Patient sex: M
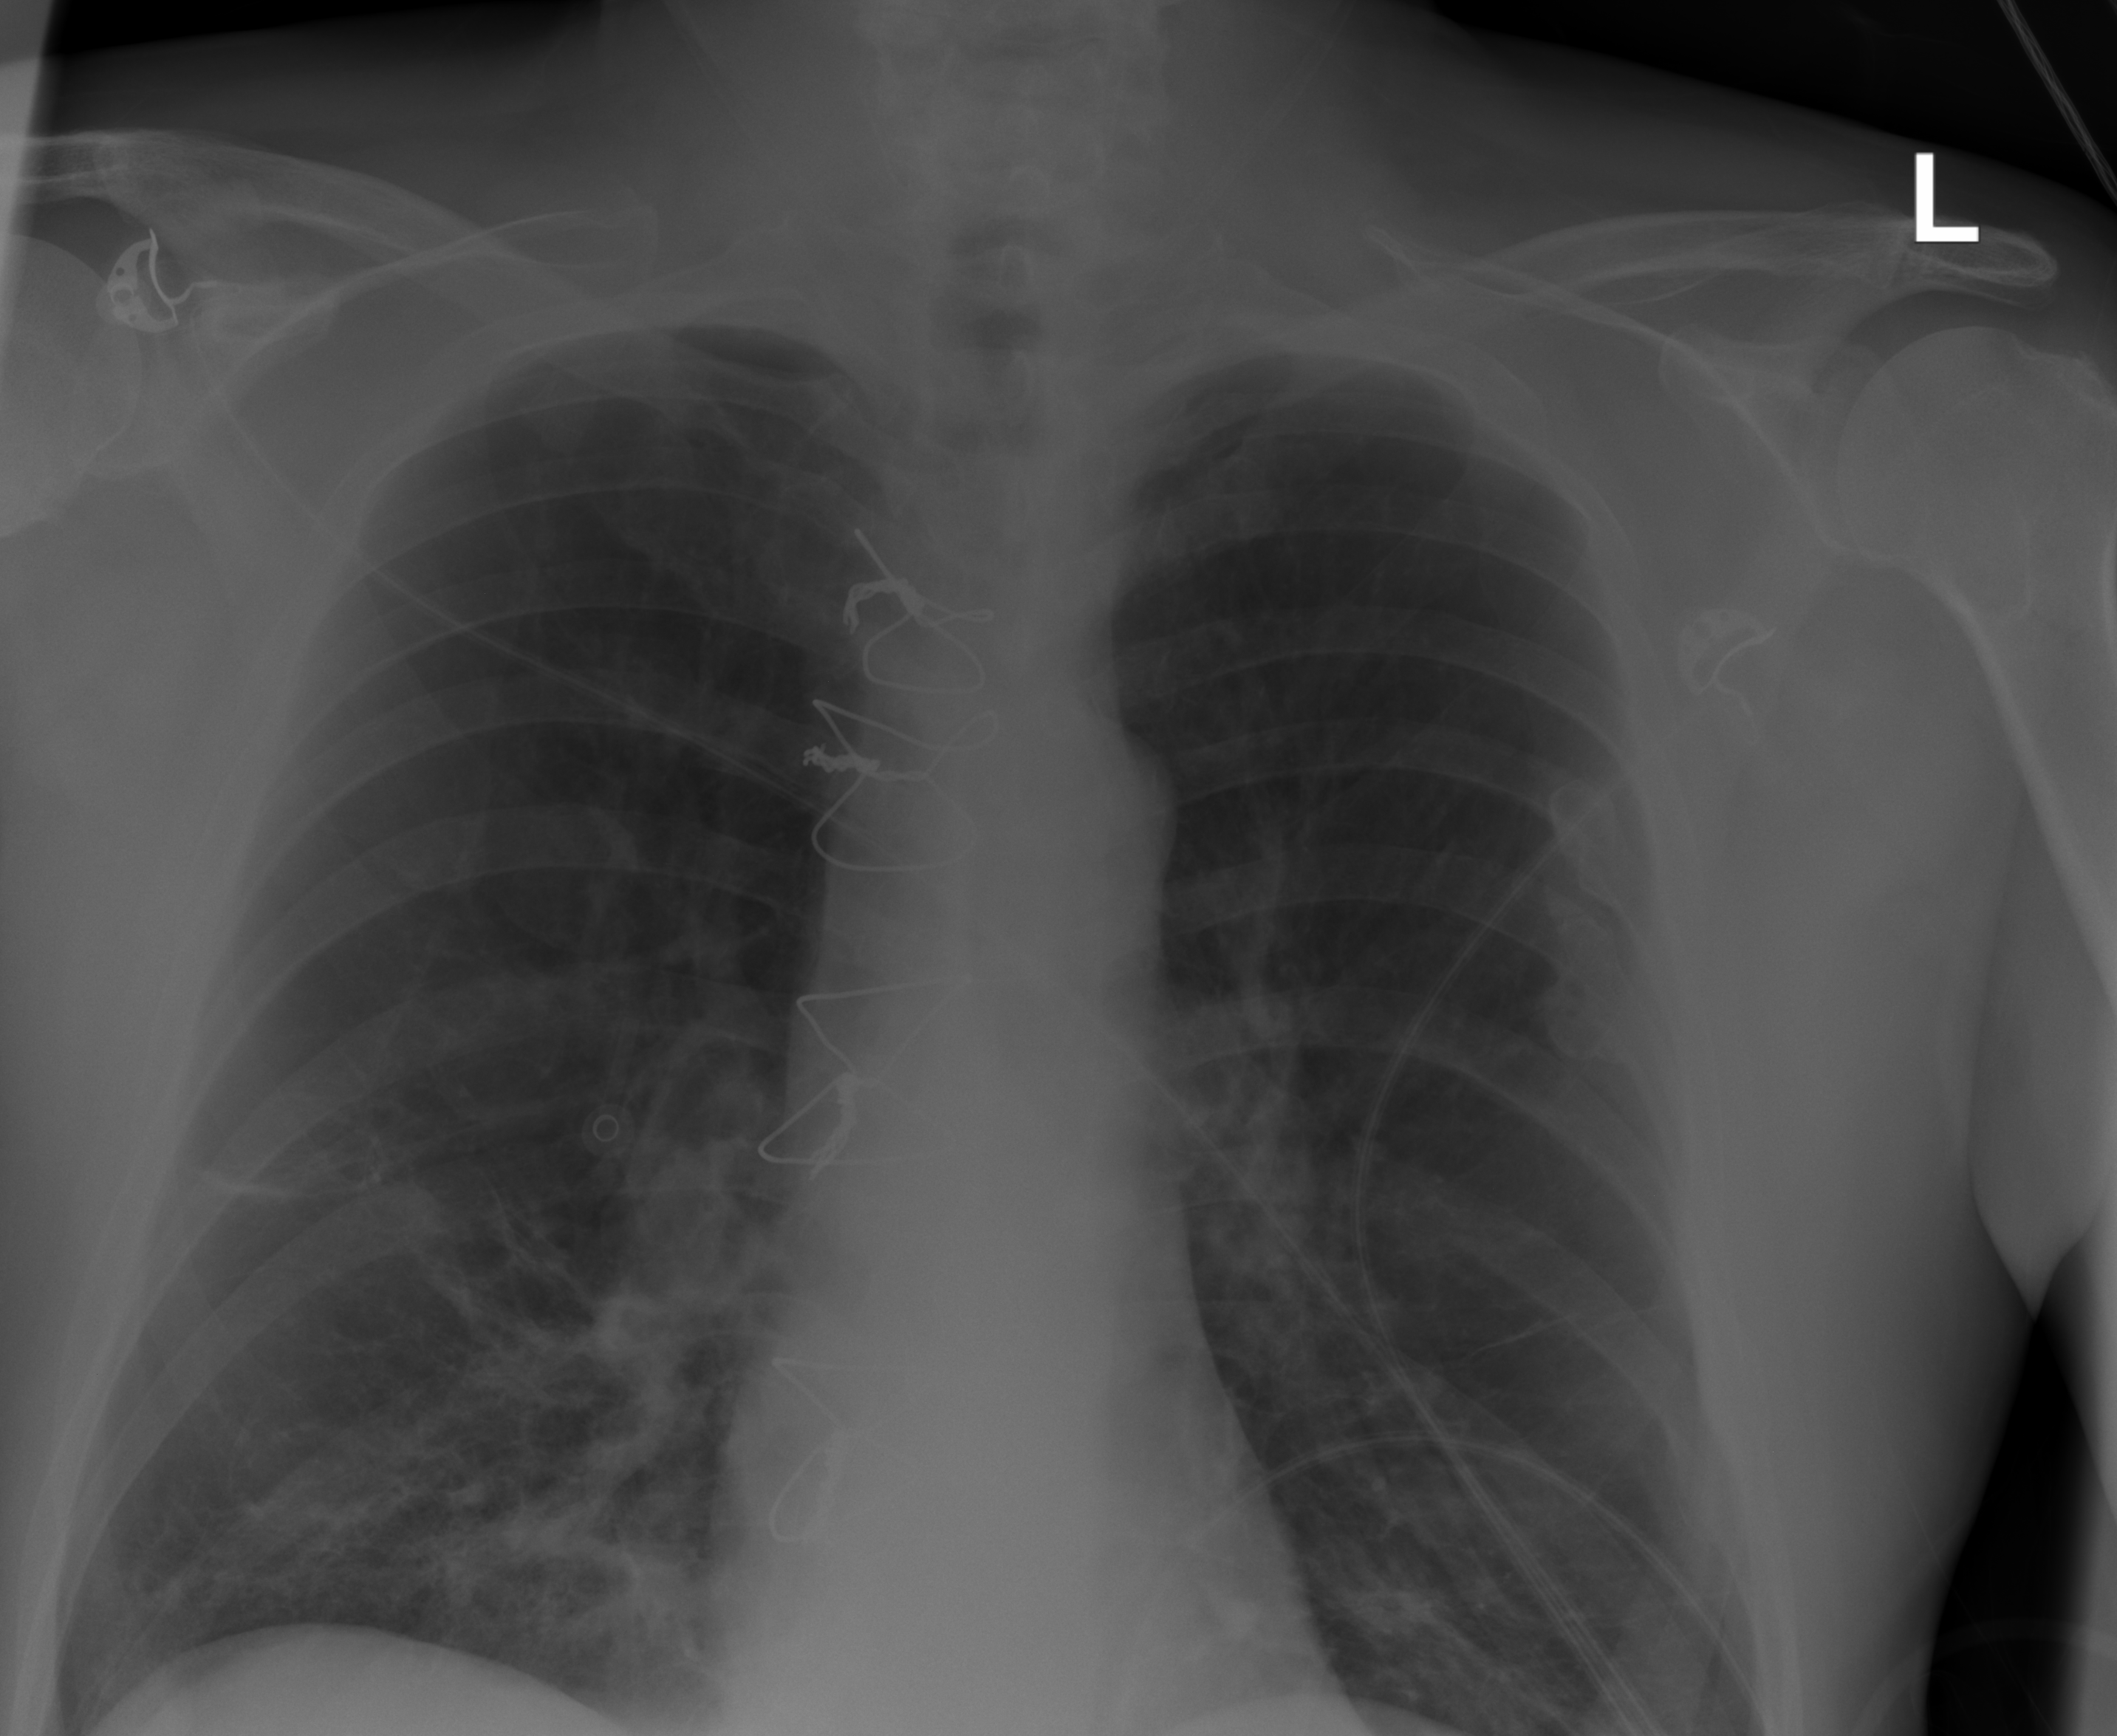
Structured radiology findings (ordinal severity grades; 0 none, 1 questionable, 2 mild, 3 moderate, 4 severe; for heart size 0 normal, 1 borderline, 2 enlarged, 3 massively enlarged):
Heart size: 0
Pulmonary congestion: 0
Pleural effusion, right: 0
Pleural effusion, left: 0
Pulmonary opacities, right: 2
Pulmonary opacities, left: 0
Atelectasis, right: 2
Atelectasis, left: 0